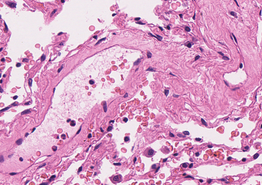
Tumor epithelial tissue: no
Tumor-associated stroma tissue: no
Normal tissue: yes